Question: The border displays a default color (that's orange on my Nexus S) while scrolling a ListView to the limit. How to change that color?
I really don't know how to explain it. Just look at this picture:

So, how to change the highlight color when the ListView scrolling to the border? using themes or styles
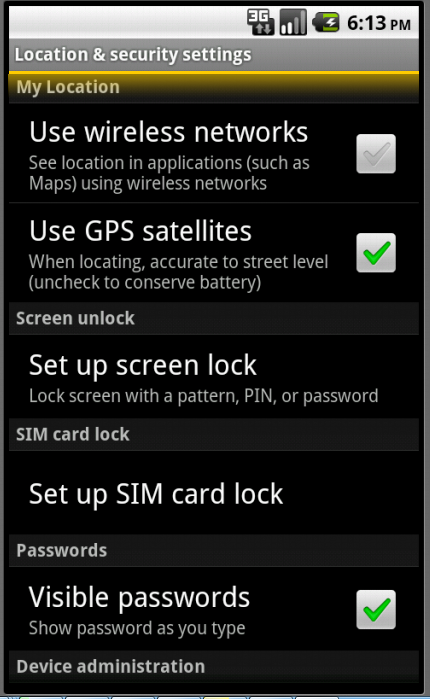
Answer: The solution is to use 'setOverscrollFooter(null)' and 'setOverscrollHeader(null)'.
The documentation is <URL> !
You can also set it directly in the XML :
'''
<ListView android:overScrollMode="never" />
'''
Or specify the footer and the header :
'''
<ListView
android:overscrollHeader="@null"
android:overscrollFooter="@null" />
'''
N.B. : There is also a property 'fadingEdge' that may interest you.
"Overscroll" methodes are supported starting API level 9